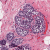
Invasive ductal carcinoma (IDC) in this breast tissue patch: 0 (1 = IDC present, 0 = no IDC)